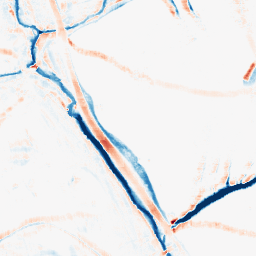
Category: morphological
Decomposition family: morphological_square
Decomposition parameters: operation: average
size: 10
Upsampling method: bspline
Upsampling parameters: scale: 2
Upsampling scale: 2